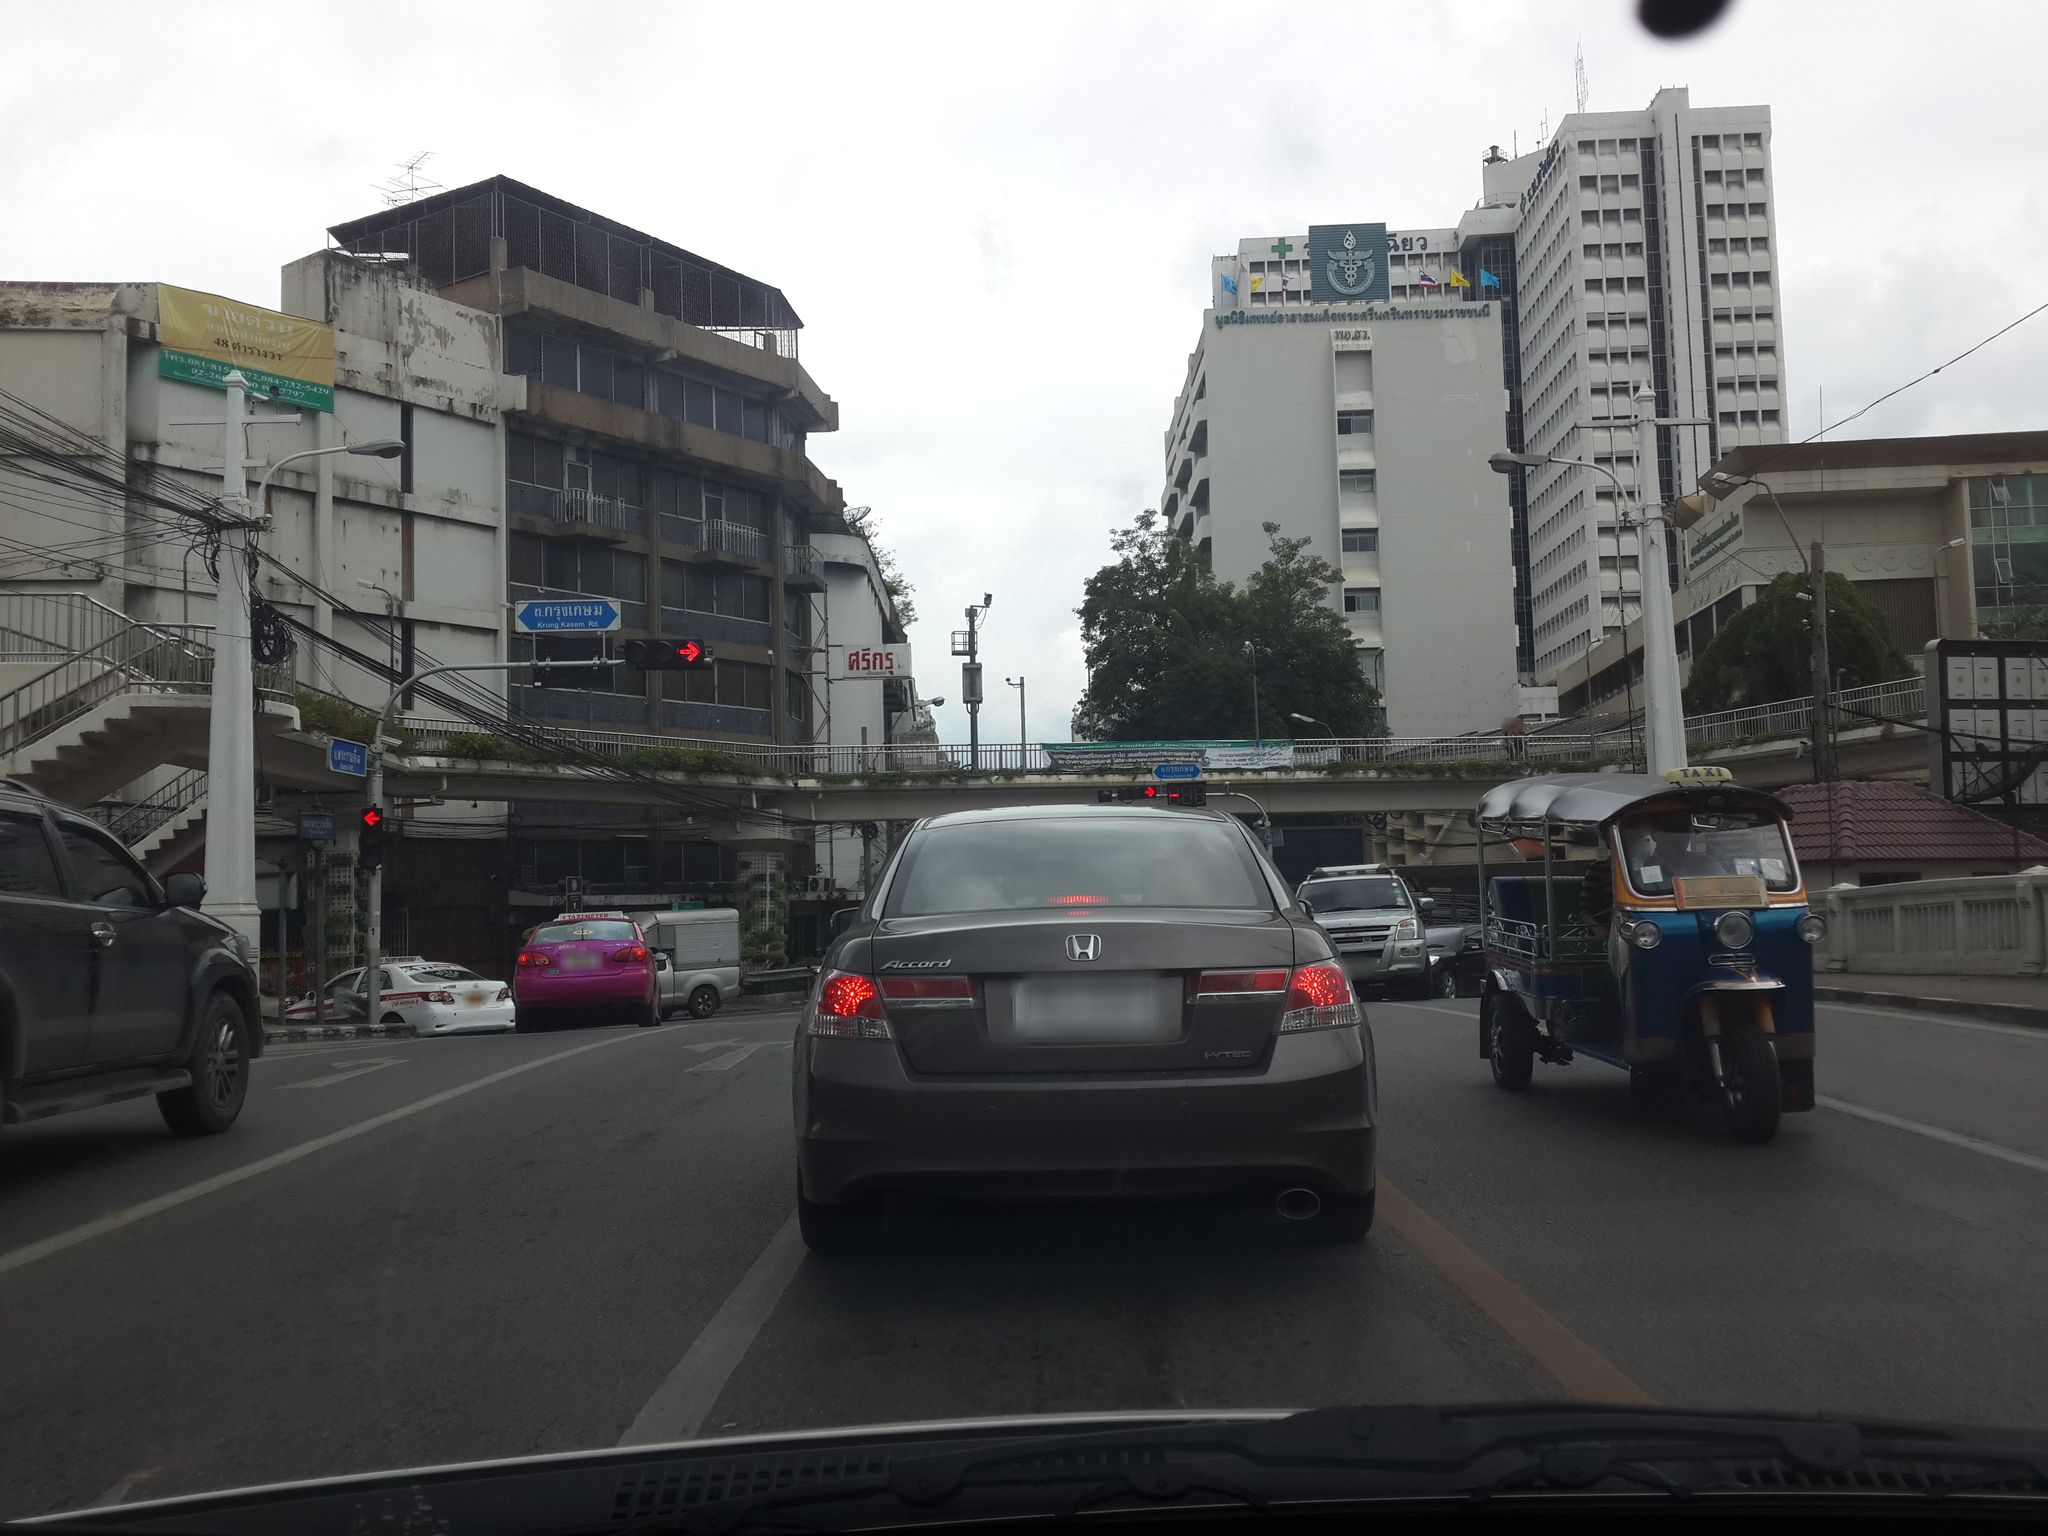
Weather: cloudy
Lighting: day
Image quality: good
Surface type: driving surface
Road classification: service
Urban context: urban centre
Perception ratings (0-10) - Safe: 2.55, Lively: 8.82, Beautiful: 6.76, Boring: 1.34, Depressing: 5.68, Wealthy: 3.02